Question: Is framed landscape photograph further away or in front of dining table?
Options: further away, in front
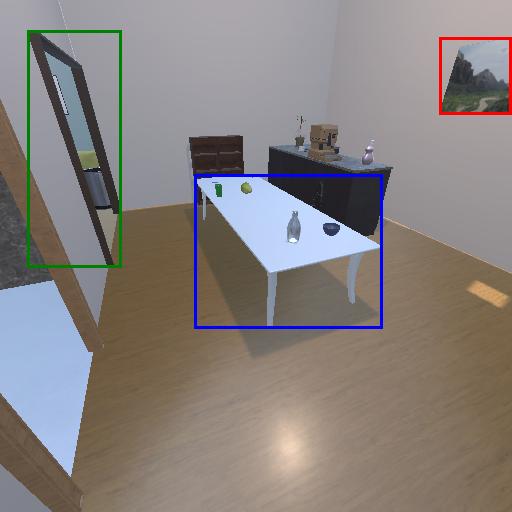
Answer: further away